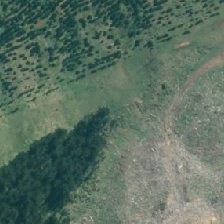
Land cover: low_producing_grassland